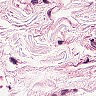
Metastatic tissue present: no